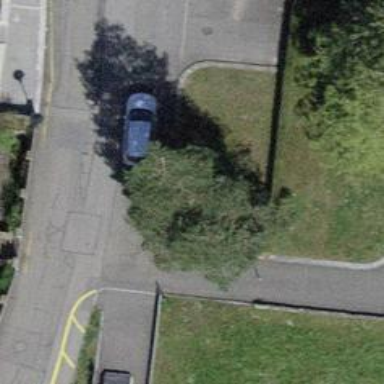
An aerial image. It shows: Evergreen tree with needle-leaved leaves.